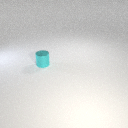
small cyan metal cylinder